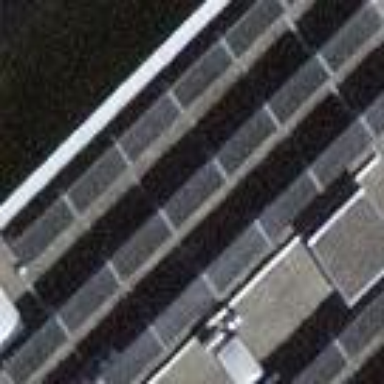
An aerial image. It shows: Solar power generator with photovoltaic panels.